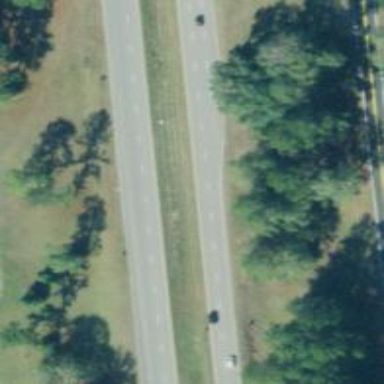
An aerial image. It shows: Expressway with asphalt surface categorized as trunk highway.